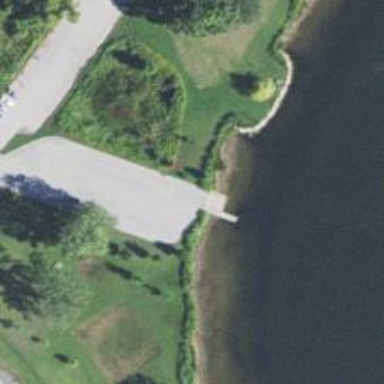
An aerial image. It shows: Slipway for leisure land vehicles on service road.